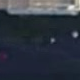
Vehicle type: Car